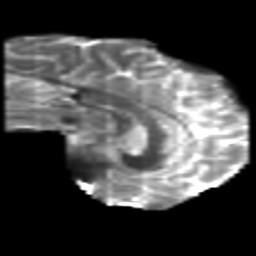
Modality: T2w
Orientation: sagittal
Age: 24
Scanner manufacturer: philips
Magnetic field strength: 3 T
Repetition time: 8.6 s
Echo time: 0.127 s